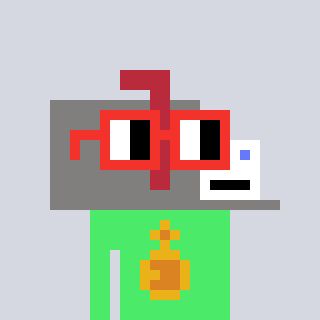
a pixel art character with square red glasses, a mailbox-shaped head and a teal-colored body on a cool background